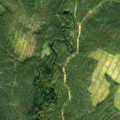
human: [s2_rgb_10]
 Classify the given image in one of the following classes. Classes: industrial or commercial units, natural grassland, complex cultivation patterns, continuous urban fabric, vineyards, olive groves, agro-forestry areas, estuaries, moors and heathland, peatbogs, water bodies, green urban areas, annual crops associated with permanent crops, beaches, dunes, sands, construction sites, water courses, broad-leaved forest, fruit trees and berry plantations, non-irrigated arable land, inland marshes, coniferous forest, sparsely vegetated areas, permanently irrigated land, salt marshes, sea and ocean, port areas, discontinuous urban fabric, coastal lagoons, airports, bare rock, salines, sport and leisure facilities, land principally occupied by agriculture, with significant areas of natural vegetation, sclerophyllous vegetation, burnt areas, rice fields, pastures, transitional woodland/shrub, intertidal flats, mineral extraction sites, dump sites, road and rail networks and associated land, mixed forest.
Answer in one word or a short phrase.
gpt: coniferous forest, transitional woodland/shrub, peatbogs